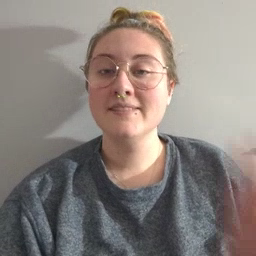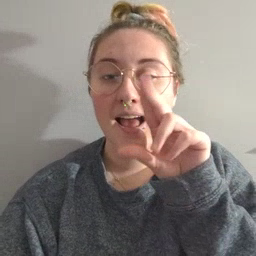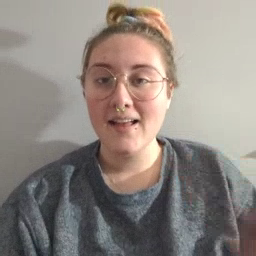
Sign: duck